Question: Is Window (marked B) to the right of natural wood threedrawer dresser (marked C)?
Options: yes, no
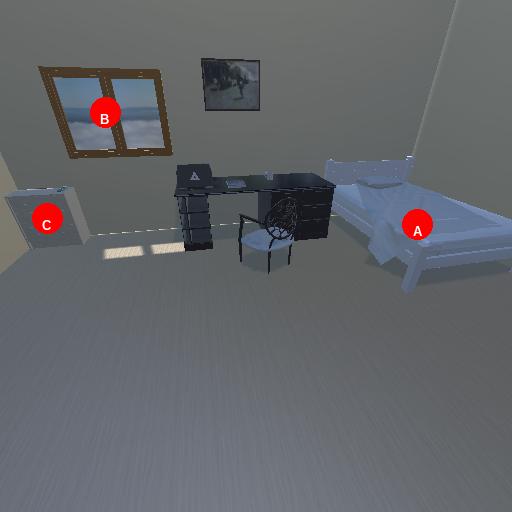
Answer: yes